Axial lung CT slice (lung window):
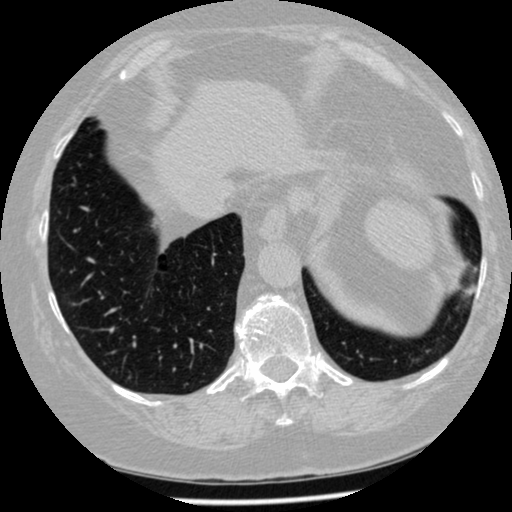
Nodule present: no